Question: Hello I have a django app which has a horizontal navigation. What happen recently, I decide to connect from my windows machine to use my app. This is what my horizontal nav looked like below.

For some reason, backup data and help are moved into a new line. But I want these two tabs to be in the same horizontal nav line. I tried using a different web browsers and the menu still looked the same.
One thing I can think of why this has happen is might be my resolution but I am not sure. My windows machine has a screen resolution of 1440 X 900 wile my linux machine has a resolution of 1024 x 768.
I wonder if there to make all my tabs stay in the same line. Might need to add some css to do it.
'''
<ul id="toc">
<li><a href="{% url mmc.views.return_clients %}"><span>Home</span></a></li>
<li><a href="{% url mmc.views.quote_step1 %}"><span>Create quote/order</span></a></li>
<li><a href="{% url mmc.views.search_item %}"><span> Item Search</span></a></li>
<li><a><span>Service orders</span></a><br/>
<ul class="subnav">
<li><a href="{% url mmc.views.order_list %}"><span>Storage orders</span></a></li>
<li><a href="{% url mmc.views.order_list_service 1 %}"><span>Delivery orders</span></a></li>
<li><a href="{% url mmc.views.order_list_service 2 %}"><span>Collection orders</span></a></li>
</ul>
</li>
<li><a><span>Collection/Delivery</span></a><br/>
<ul class="subnav">
<li><a href="{% url mmc.views.service_list 1 %}"><span>Delivery list</span></a></li>
<li><a href="{% url mmc.views.service_list 2 %}"><span>Collection list</span></a></li>
</ul>
</li>
<li><a href="{% url mmc.views.invoice_list %}"><span>Export for invoicing</span></a></li>
<li><a href="{% url mmc.views.dbbackup %}"><span>Backup data</span></a></li>
<li><a href="{% url mmc.views.help_index %}" target="_blank" onclick="return showAddAnotherPopup(this);"><span>Help</span></a></li>
</ul>
'''
'''
ul#toc {
height: 2em;
list-style: none;
margin-left: 200px;
padding: 0;
position relative;
}
ul#toc li{
background:#ffffff url(../images/tab.png);
float: left;
margin: 0 1px 0 0;
}
ul#toc span {
background: url(../images/tab.png) 100% 0;
display: block;
line-height: 2em;
padding-right: 10px;
}
ul#toc a {
color: #000000;
height: 2em;
float: left;
text-decoration: none;
padding-left: 10px;
}
'''
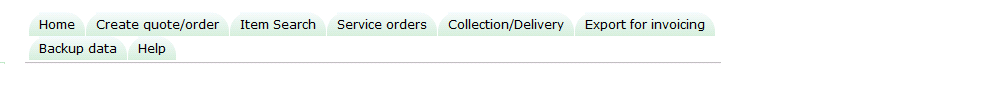
Answer: > My windows machine has a screen resolution of 1440 X 900 while my linux
machine has a resolution of 1024 x 768.
Are you sure this isn't reversed?
Your problem would make more sense if your windows resolution was smaller.
---
If that's the case, one thing you can do is to set a specific pixel width for the nav.
Then, if the resolution is smaller than the viewport, you will have a horizontal scroll but the nav will all be one line.
From the comment below
If 'ul#toc' is the nav container, then
'''
ul#toc {
height: 2em;
list-style: none;
margin-left: 200px;
padding: 0;
position relative;
width:1440px; //OR SOME OTHER #
}
'''